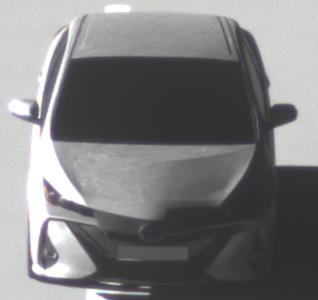
Make: Toyota
Model: Prius 1.8 Plug-In Hybrid
Detailed model: Prius (XW5) Plug-In
Model produced from: 2019/07
Model produced until: 2020/07
Doors: 5
Color: white
Road condition: dry road
Daytime: morning or afternoon
Contrast: high contrast